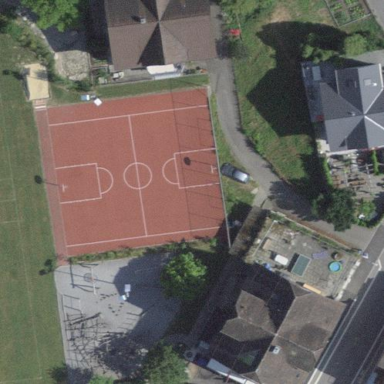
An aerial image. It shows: Multi-sport clay pitch for leisure land activities.